Question: I have a piece of python script that is running in an AWS Lambda function that deletes a CloudWatch alarm when an EC2 instance is going to the Stopped state.
'''
elif 'source' in event and event['source'] == 'aws.ec2' and event['detail']['state'] == 'stopped':
instanceID = event['detail']['instance-id']
GetAlarmNamePrefix = "AutoAlarm-" + instanceID
print(GetAlarmNamePrefix)
for instance in instanceID:
print("deleting alarms for instance :" + instanceID)
AlarmNamePrefix = GetAlarmNamePrefix
response = cloudwatch.describe_alarms(AlarmNamePrefix=AlarmNamePrefix,)
alarm_list = []
if 'MetricAlarms' in response:
for alarm in response['MetricAlarms']:
alarm_name = alarm['AlarmName']
alarm_list.append(alarm_name)
print(alarm_list)
cloudwatch.delete_alarms(AlarmNames=alarm_list)
'''
This code is deleting the alarms fine but when I look at the Lambda function's execution logs in the CloudWatch Log Group I could see there is a huge number of events created for the same CloudWatch alarm multiple times.
Please help me to fix this code.

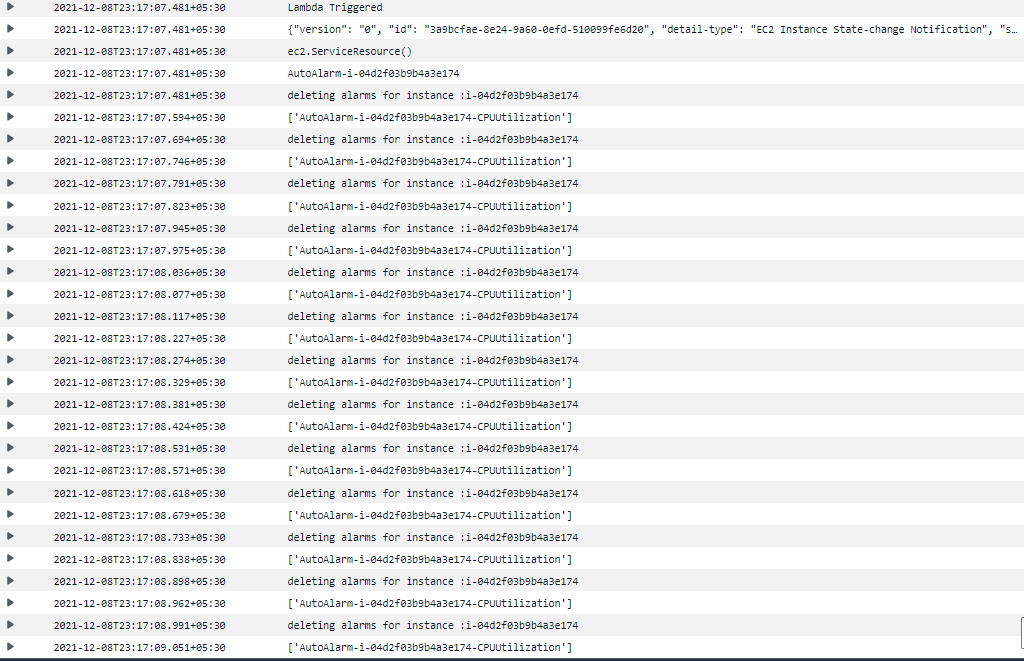
Answer: Take a look at these lines:
'''
instanceID = event['detail']['instance-id']
GetAlarmNamePrefix = "AutoAlarm-" + instanceID
print(GetAlarmNamePrefix)
for instance in instanceID:
print("deleting alarms for instance :" + instanceID)
'''
In theory, it is looping through each instance. However:
- 'print()''instanceID''instance'- 'instance'
The fact is, 'instanceID' is a string that , as can be seen when printing 'GetAlarmNamePrefix'.
Therefore, you can remove the 'for' loop.
It is possible that multiple events are being passed to the Lambda function. However, the section of your code that extracts the 'event' is not shown, so I can't comment on whether that should be changed.